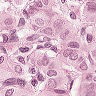
Metastatic tissue present: yes